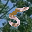
Label: 5